Field crop: maize
Growth stage: 2
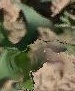
Species: maize